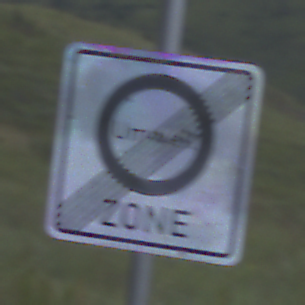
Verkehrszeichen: EndeUmweltzone
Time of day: SunriseSunset
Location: Outdoor (Nature)
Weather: PartlyCloudy
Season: NotSpecified
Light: Natural